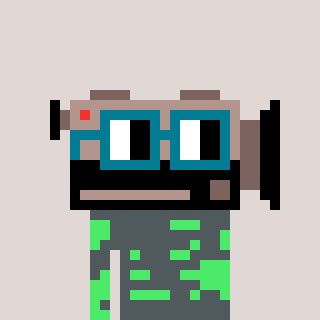
a pixel art character with square dark green glasses, a camcorder-shaped head and a teal-colored body on a warm background